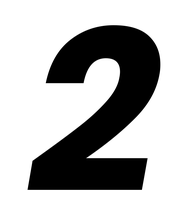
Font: Poppins-BoldItalic